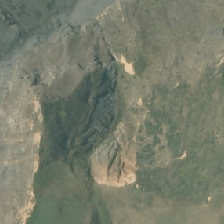
Land cover: low_producing_grassland